Interaction volume radius: 10 \u00c5
Interaction volume height: 45 \u00c5
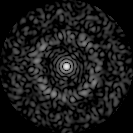
Disorder parameter: 0.8193